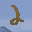
Label: 2